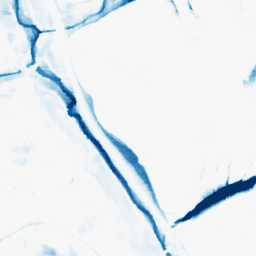
Category: morphological
Decomposition family: morphological_rect
Decomposition parameters: operation: closing
width: 20
height: 20
Upsampling method: sinc_blackman
Upsampling parameters: scale: 2
kernel_size: 4
Upsampling scale: 2